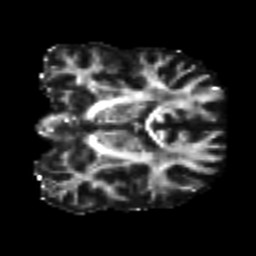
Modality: FA
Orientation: coronal
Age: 35
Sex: male
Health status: healthy
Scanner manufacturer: ge
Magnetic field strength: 3 T
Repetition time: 11 s
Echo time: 0.072 s